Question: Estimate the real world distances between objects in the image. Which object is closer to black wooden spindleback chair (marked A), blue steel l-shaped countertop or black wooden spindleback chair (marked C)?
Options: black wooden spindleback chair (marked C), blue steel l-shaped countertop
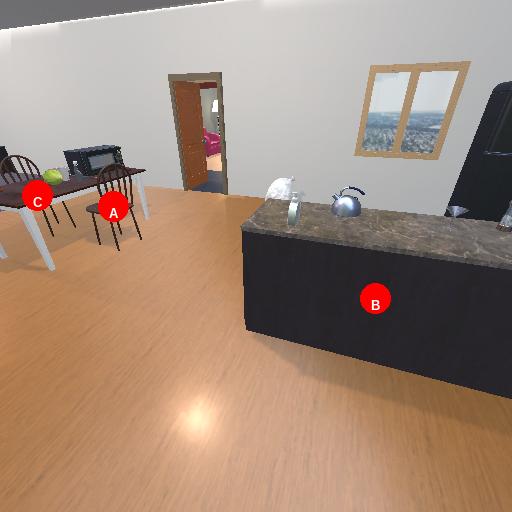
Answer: black wooden spindleback chair (marked C)